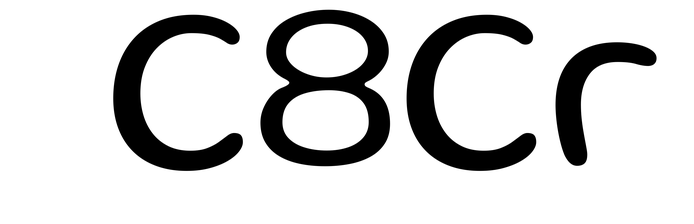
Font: Gluten_Light